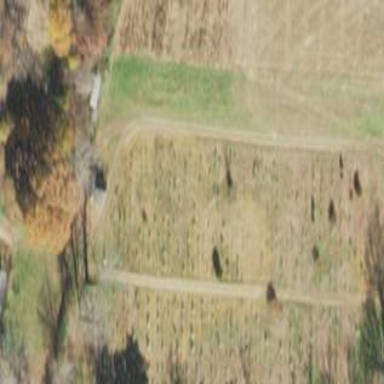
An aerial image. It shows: Cemetery that holds historical significance.